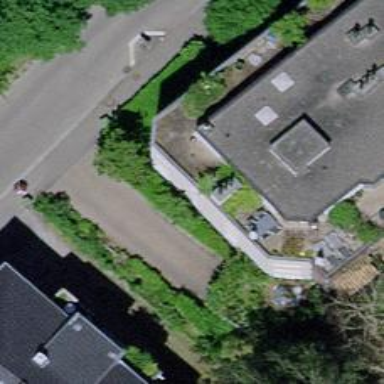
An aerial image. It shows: Retaining wall.